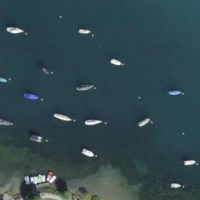
EUNIS habitat code: 14
Species observed at this site:
Anas platyrhynchos
Podiceps cristatus